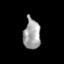
Tissue: prostate
Cell type: Fibroblasts
Senescence score: 0.7213
Nuclear area (px): 505
Mean DAPI intensity: 161.479